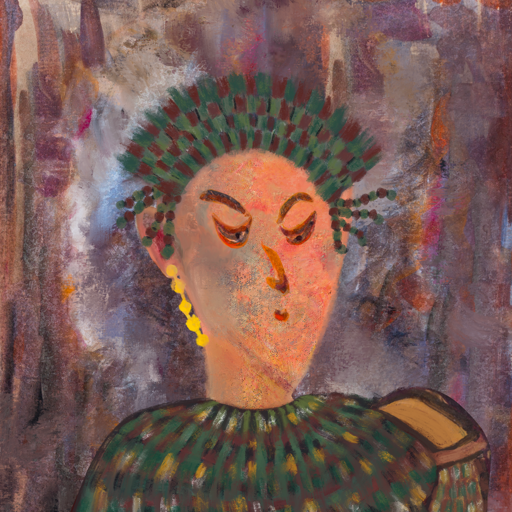
Background: Hypocrite, Head And Neck Side: Irani, Face Side: Hypocrite, Bust: After_Raid, Hair Side: Blank, Head Accessory: After_Raid_Crown, Second Necklace: Blank, Necklace: Blank, Baby: Blank